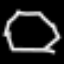
Label: octagon